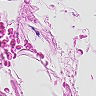
Metastatic tissue present: no